Question: I have a table which looks like this

I have the highlighted part as a matrix of which I want to do an 'imshow'. I want to have the x-scale of the plot logarithmic, as one can understand by looking at the parameter values in the topmost row. How to do this is matplotlib?
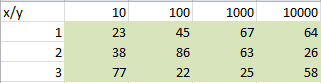
Answer: You want to use 'pcolor', not 'imshow'. Here's an example:
'''
import numpy as np
import matplotlib.pyplot as plt
fig, ax = plt.subplots()
Z = np.random.random(size=(7,7))
x = 10.0 ** np.arange(-2, 5)
y = 10.0 ** np.arange(-4, 3)
ax.set_yscale('log')
ax.set_xscale('log')
ax.pcolor(x, y, Z)
'''
Which give me: